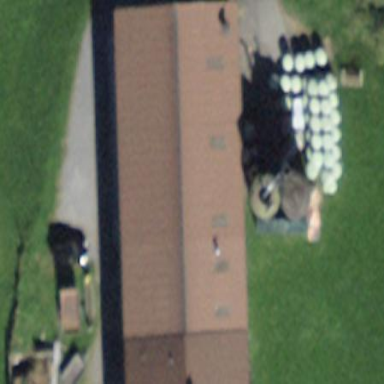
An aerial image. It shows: Farm building.